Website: apple
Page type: customer-info-address
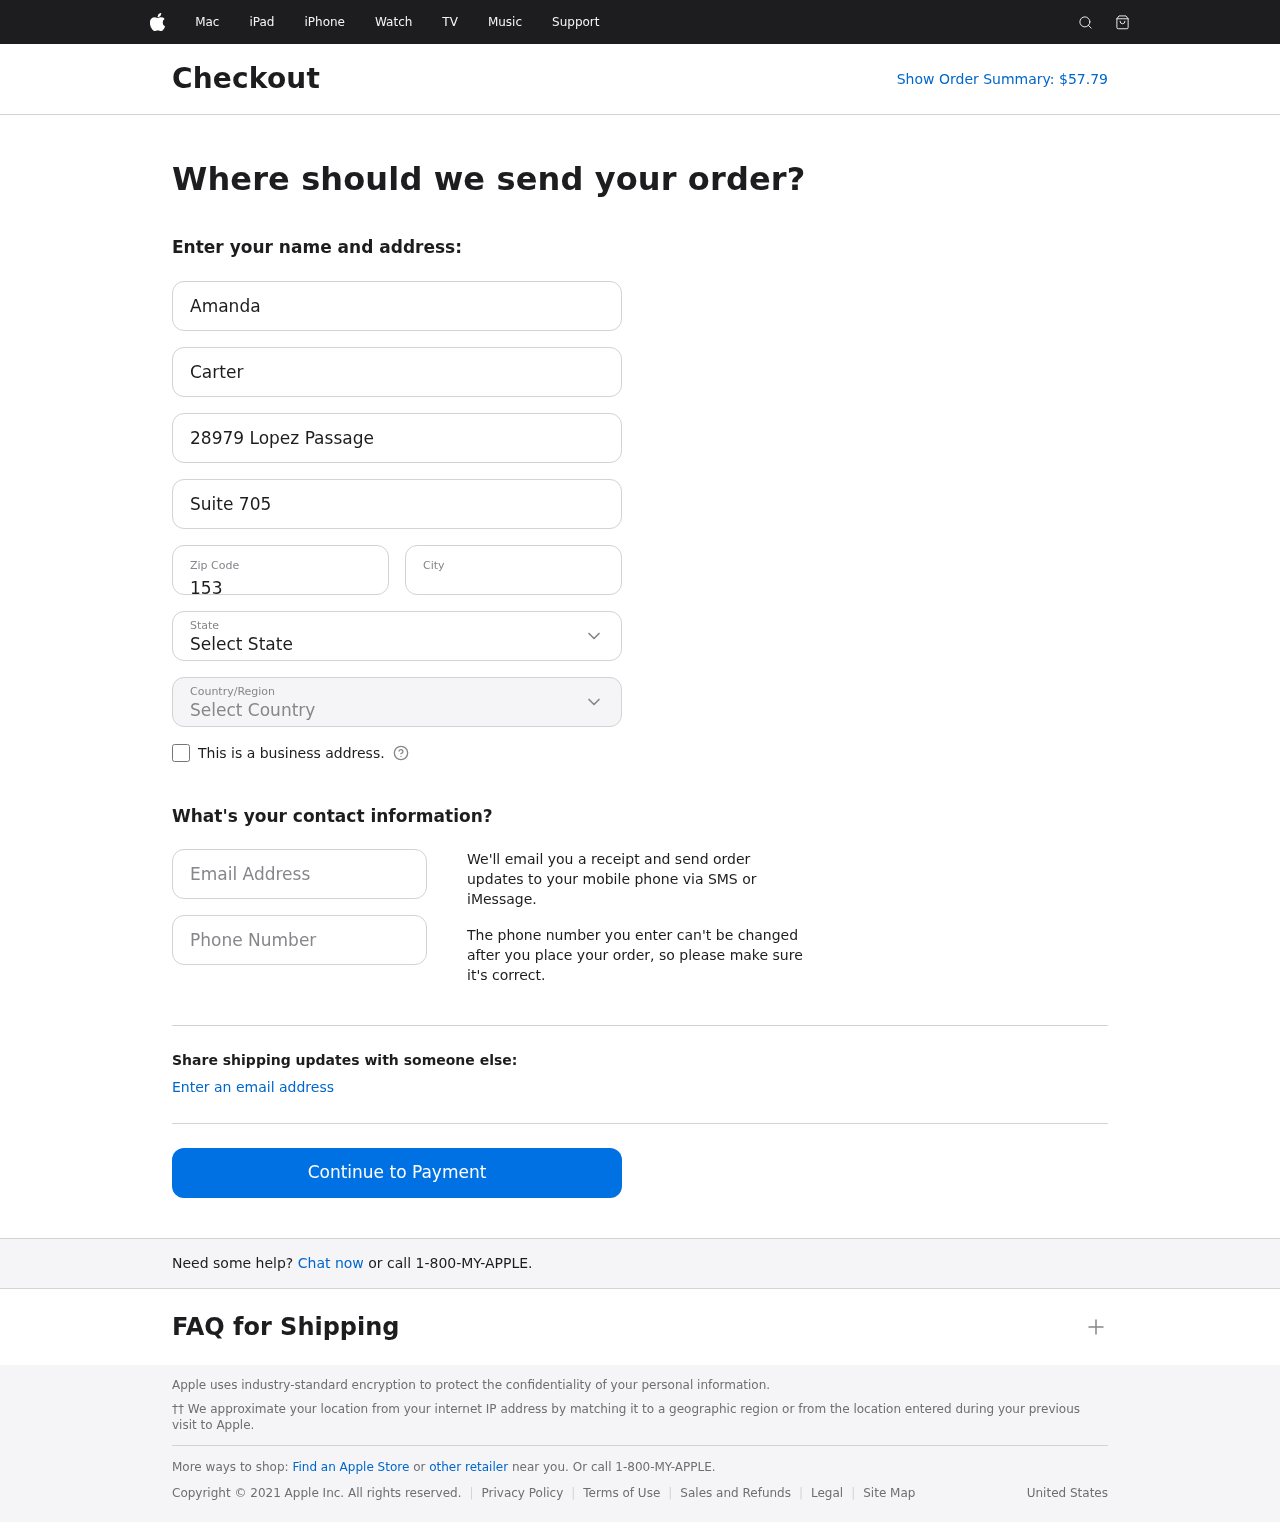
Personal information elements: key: PII_CITY
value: North Wendyport
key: PII_COUNTRY
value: United States
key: PII_EMAIL
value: amanda.carter@hotmail.com
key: PII_FIRSTNAME
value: Amanda
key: PII_LASTNAME
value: Carter
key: PII_PHONE
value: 7534604458
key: PII_POSTCODE
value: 15387
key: PII_STATE
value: Wisconsin
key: PII_STREET
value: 28979 Lopez Passage
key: PII_STREET2
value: Suite 705
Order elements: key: ORDER_TOTAL
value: Show Order Summary: $57.79